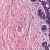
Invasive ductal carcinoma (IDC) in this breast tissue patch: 0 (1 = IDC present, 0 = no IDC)